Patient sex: M
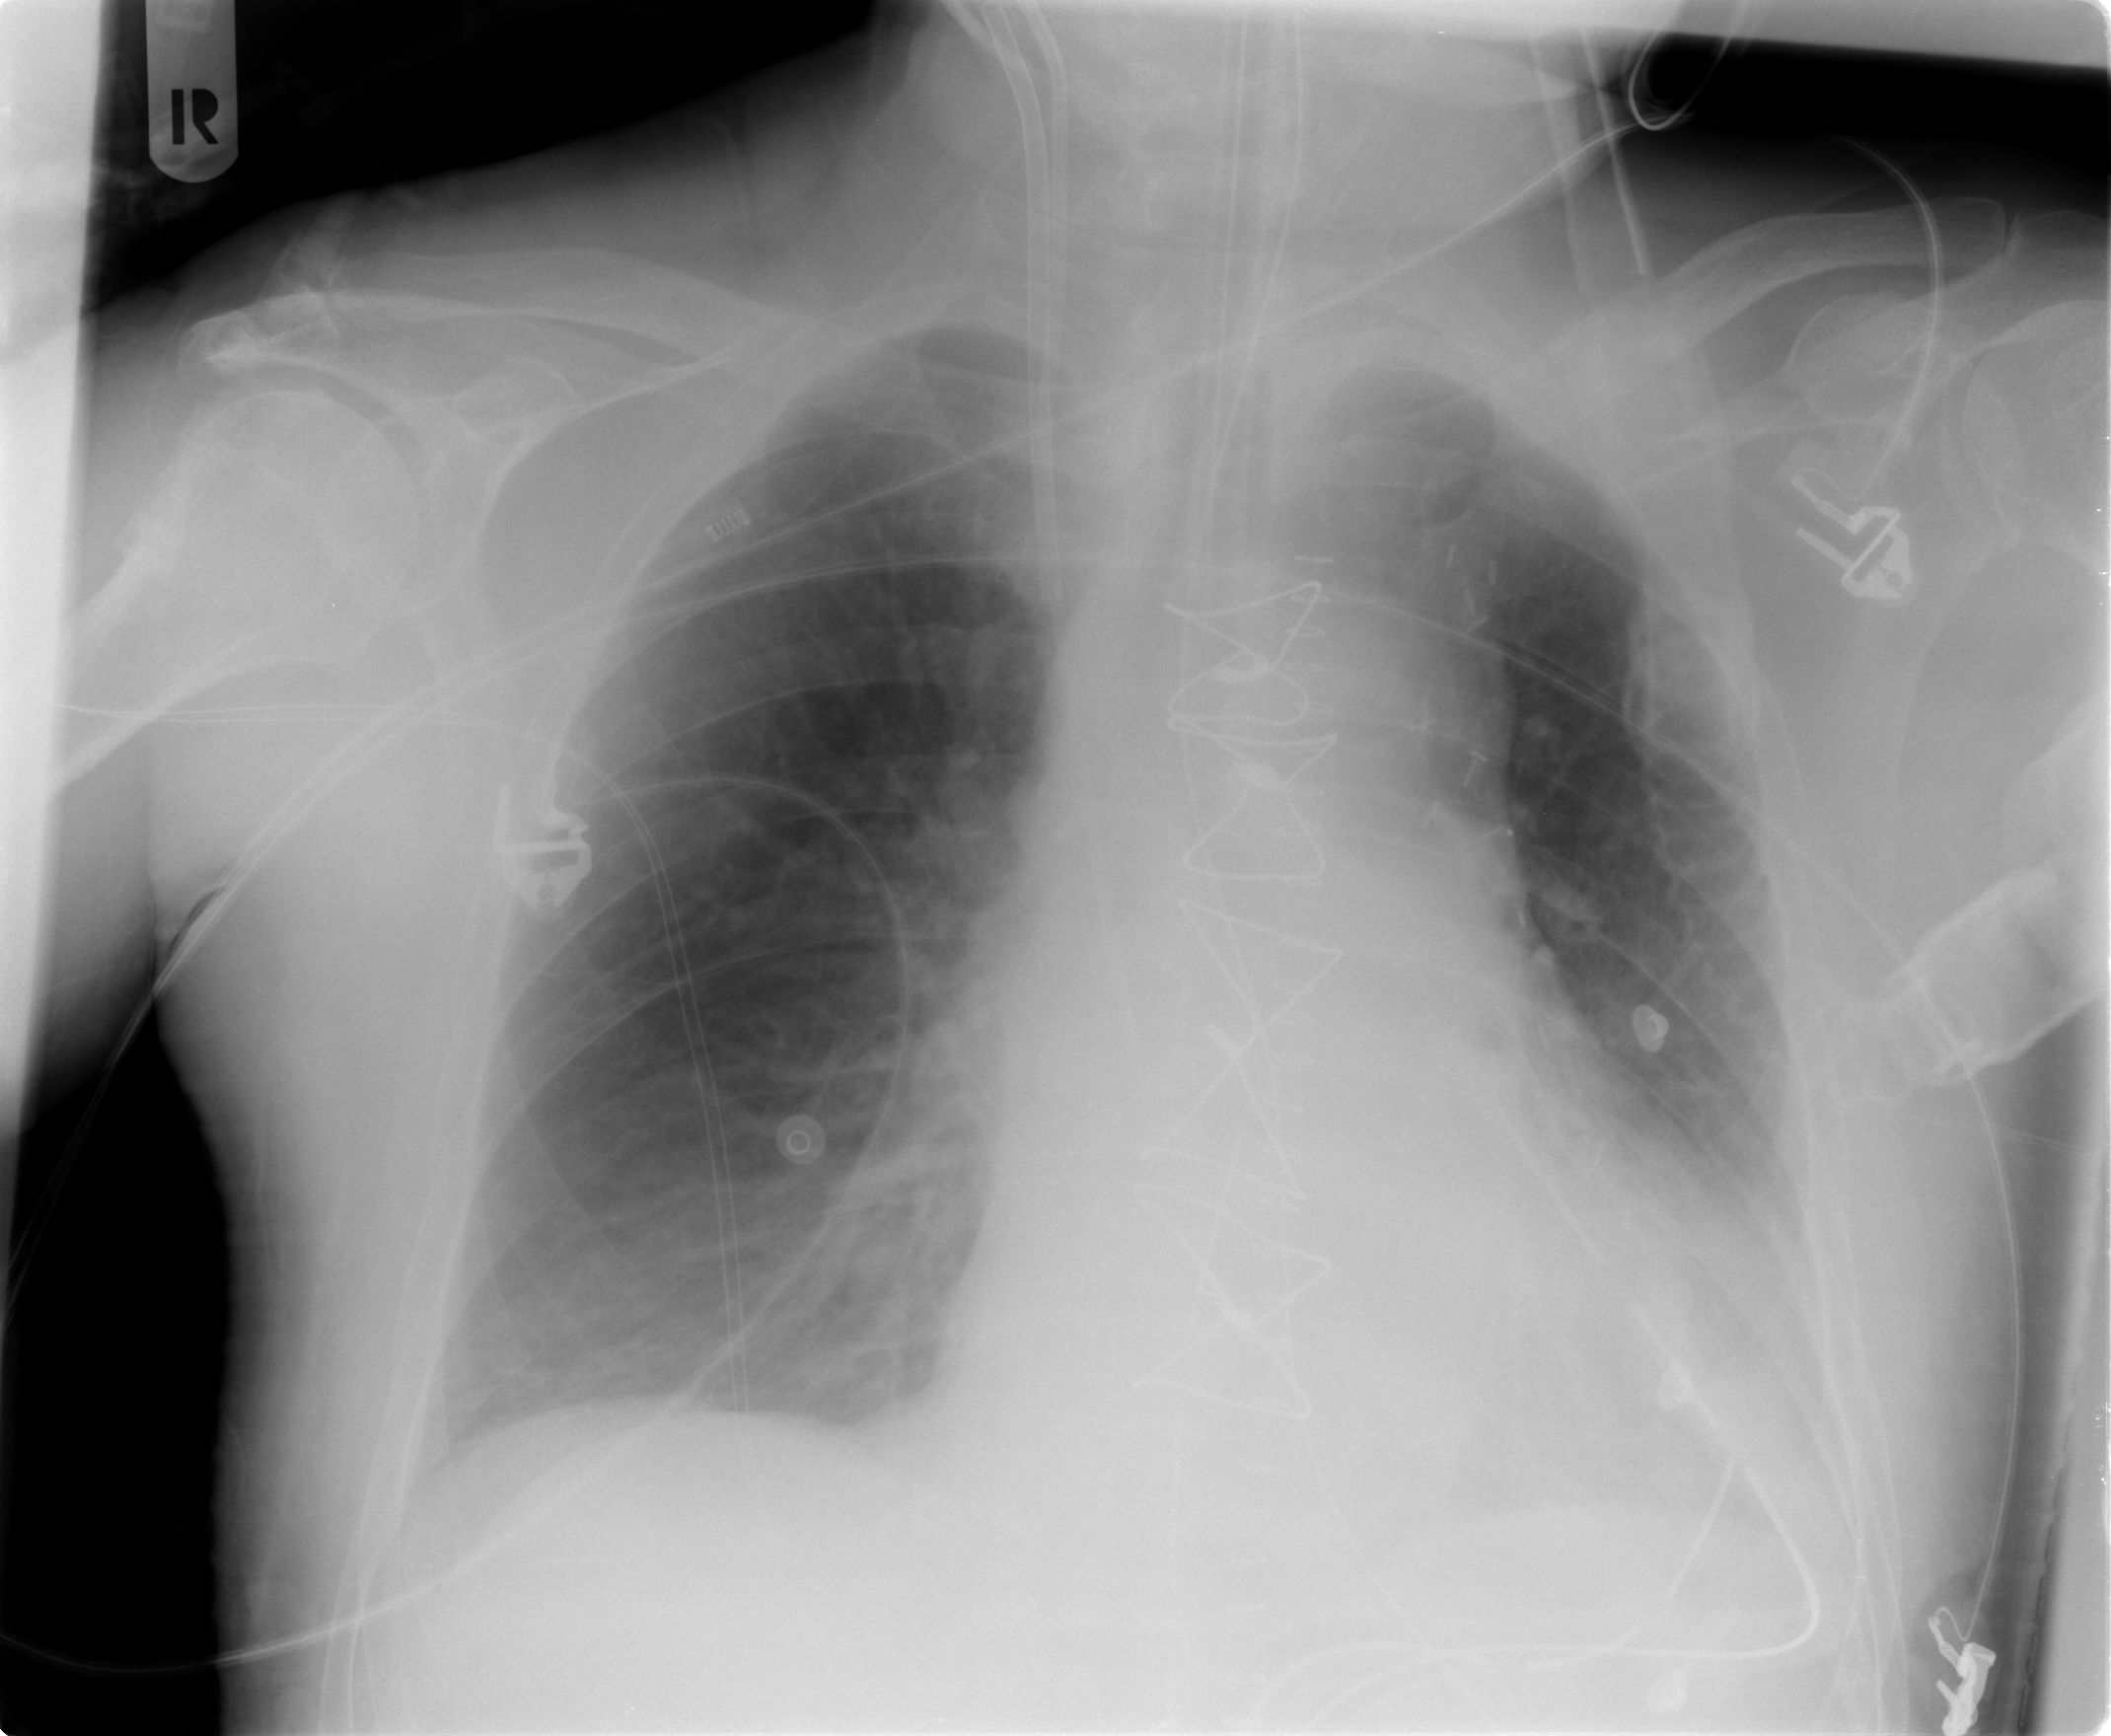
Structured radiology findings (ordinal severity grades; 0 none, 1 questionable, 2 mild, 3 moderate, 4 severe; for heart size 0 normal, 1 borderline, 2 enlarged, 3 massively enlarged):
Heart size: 0
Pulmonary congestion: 0
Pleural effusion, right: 0
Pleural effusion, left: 2
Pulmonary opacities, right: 0
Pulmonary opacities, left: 0
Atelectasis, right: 2
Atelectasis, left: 2